Current action and preconditions to check: path_clear

Your task: For each precondition in the list above, predict whether it will hold at this action.

Consider the current scene as observed from the mobile robot's camera, and analyze the predicted future states of all dynamic agents (e.g., people, animals, vehicles, or any moving entities) within the NEXT SECOND.

IMPORTANT: Only answer "very likely" if you are absolutely certain—based on strong, clear evidence—that a dynamic agent will violate the precondition in the predicted future state. Do NOT answer "very likely" for unlikely, ambiguous, or low-probability risks.

Ask yourself for each precondition: Is there a high probability, with clear and convincing evidence, that the predicted future states of any dynamic agent will interfere with the predicted future state of the currently executing action within the NEXT SECOND, causing that precondition to fail?

Assess the risk level based on these predictions. Use "likely" or "very likely" if motions create a clear risk of interference.

Use "neutral" or "improbable" if agents are nearby but their predicted paths are clearly diverging or non-conflicting.

Failure Risk Categories: "very improbable", "improbable", "neutral", "likely", "very likely"

Answer Format: Output ONLY the probability_of_failure value from these categories: "very improbable", "improbable", "neutral", "likely", "very likely"

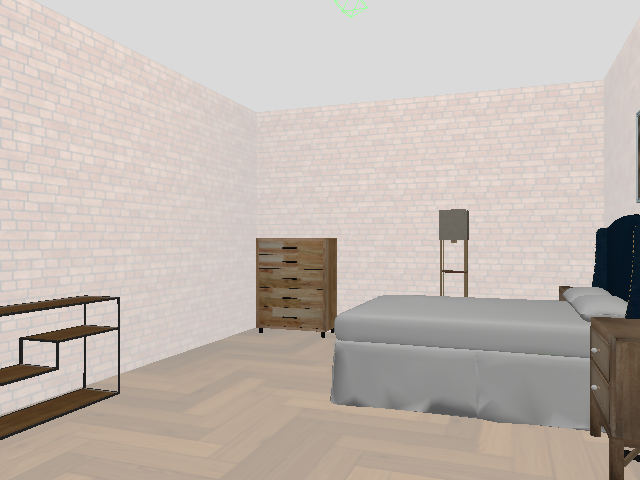

Answer: very improbable